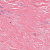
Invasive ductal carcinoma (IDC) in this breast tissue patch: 0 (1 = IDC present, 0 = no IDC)